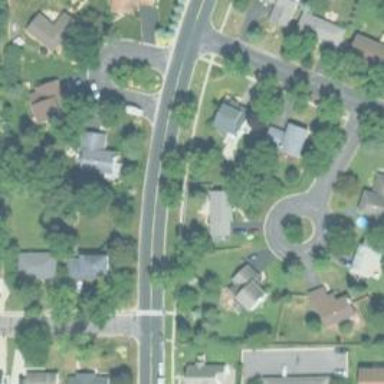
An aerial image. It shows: Residential road with asphalt surface and separate sidewalk.